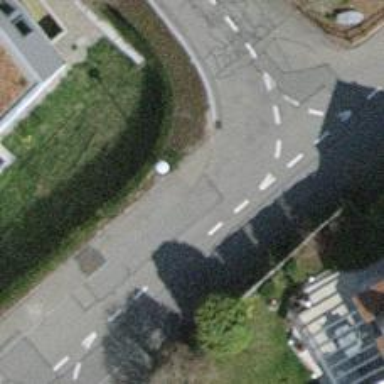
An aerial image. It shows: Kerb barrier.